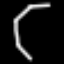
Label: octagon